Question: [enter image description here][1]I'm trying to retrieve specific data from Database. I'd like to read all data in product_list
My Database

This is what i try but when i print listName. It show like this listName = nil
'''
let refList = Database.database().reference().child("Users/Sellers")
refList.observe(DataEventType.value, with:{(snapshot) in
if snapshot.childrenCount>0{
self.listProduct.removeAll()
for lists in snapshot.children.allObjects as! [DataSnapshot]{
let userList = lists.value as? [String: AnyObject]
let listName = userList?["name"]
let listDetail = userList?["detail"]
let listPrice = userList?["price"]
print("key = \(listName)")
let list = ListModel(name: listName as! String?, detail: listDetail as! String?, price: listPrice as! String?)
self.listProduct.append(list)
}
self.tableList.reloadData()
}
})
'''
'''
func tableView(_ tableView: UITableView, cellForRowAt indexPath: IndexPath) -> UITableViewCell {
let cell = tableView.dequeueReusableCell(withIdentifier: "cell", for: indexPath) as! ViewControllerTableViewCell
let list: ListModel
list = listProduct[indexPath.row]
cell.lblName.text = list.name
cell.lblDetail.text = list.detail
cell.lblPrice.text = list.price
return cell
}
'''
It have 4 things i want to retrieve
(details, name, price and product_image_url)
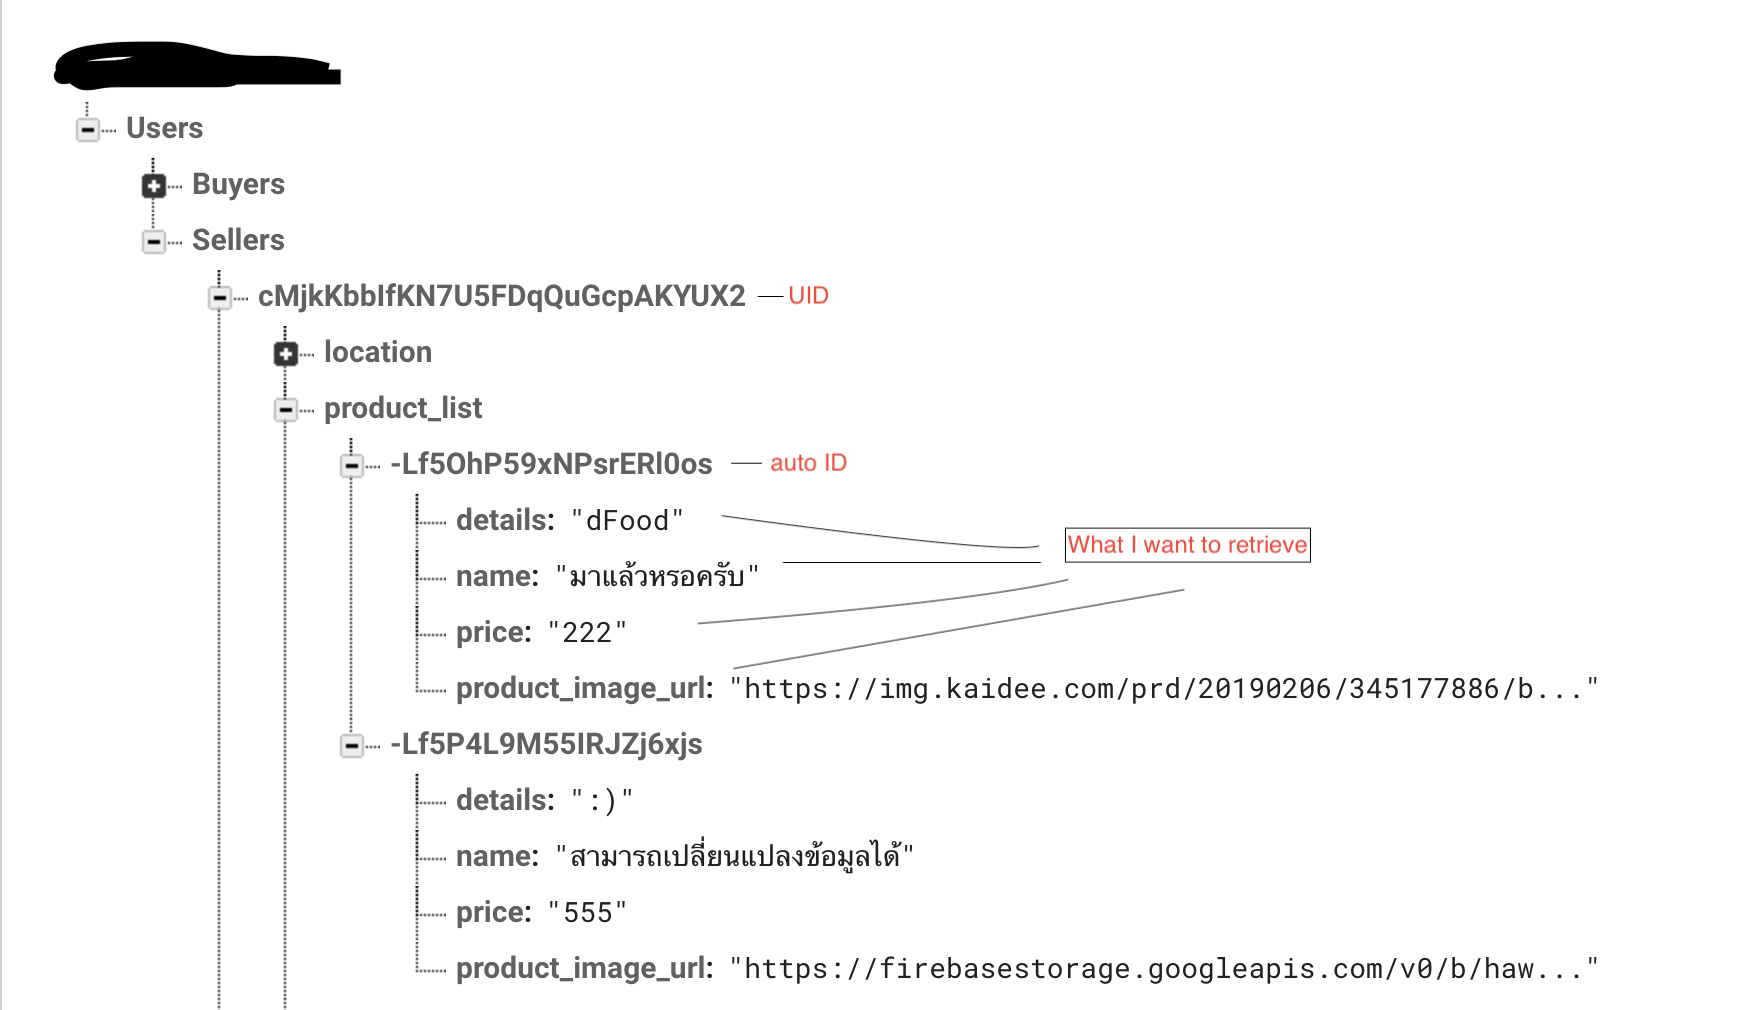
Answer: Right now your code is looping over the child nodes of '/Users/Sellers', which is the nodes of each individual user. What you seem to want to do is include all nodes under the 'product_list' property of each user, which requires an extra nested loop:
'''
let refList = Database.database().reference().child("Users/Sellers")
refList.observe(DataEventType.value, with:{(snapshot) in
if snapshot.childrenCount>0{
self.listProduct.removeAll()
for user in snapshot.children.allObjects as! [DataSnapshot]{
let productList = user.childSnapshot(forPath: "product_list")
for product in productList.children.allObjects as! [DataSnapshot]{
let userList = product.value as? [String: AnyObject]
let listName = userList?["name"]
let listDetail = userList?["details"] // NOTE: also fixed a typo here
let listPrice = userList?["price"]
print("key = \(listName)")
let list = ListModel(name: listName as! String?, detail: listDetail as! String?, price: listPrice as! String?)
self.listProduct.append(list)
}
}
self.tableList.reloadData()
}
})
'''